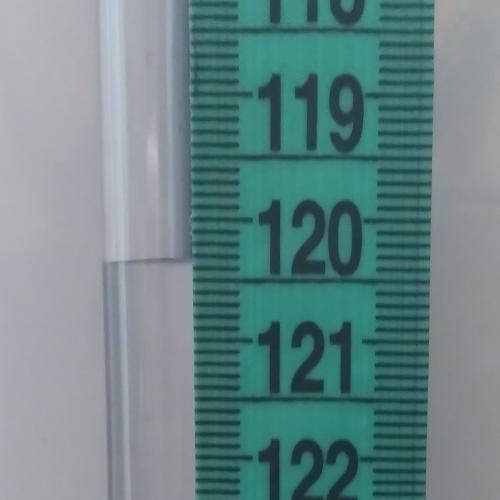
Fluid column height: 120.3 cm